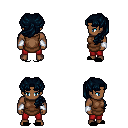
a pixel art fantasy rpg character, male body template, human, dark skin, brown tunic, red pants, raven princess hairstyle, white cloth bracers, black slippers, four views (front, back, left, right), 2x2 character sprite sheet, small pixel art, hard edges, no anti-aliasing